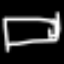
Label: bed